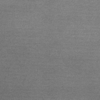
Label: dusty